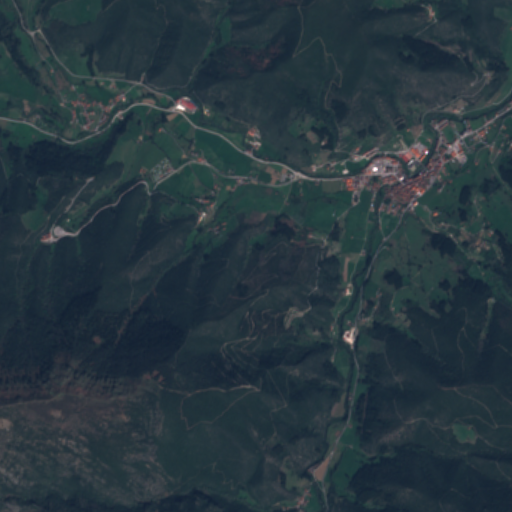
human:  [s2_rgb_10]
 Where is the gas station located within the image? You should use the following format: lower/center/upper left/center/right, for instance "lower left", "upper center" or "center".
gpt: The gas station is located in the upper right of the image.
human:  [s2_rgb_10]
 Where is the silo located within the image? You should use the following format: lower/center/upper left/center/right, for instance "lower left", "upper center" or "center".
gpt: The silo is located in the upper right of the image.
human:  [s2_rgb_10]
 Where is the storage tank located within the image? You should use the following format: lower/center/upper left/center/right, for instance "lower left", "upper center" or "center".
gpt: The storage tank is located in the upper right of the image.
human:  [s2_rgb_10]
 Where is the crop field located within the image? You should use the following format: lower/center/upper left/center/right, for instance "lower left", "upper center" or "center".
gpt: There is no crop field in the image.